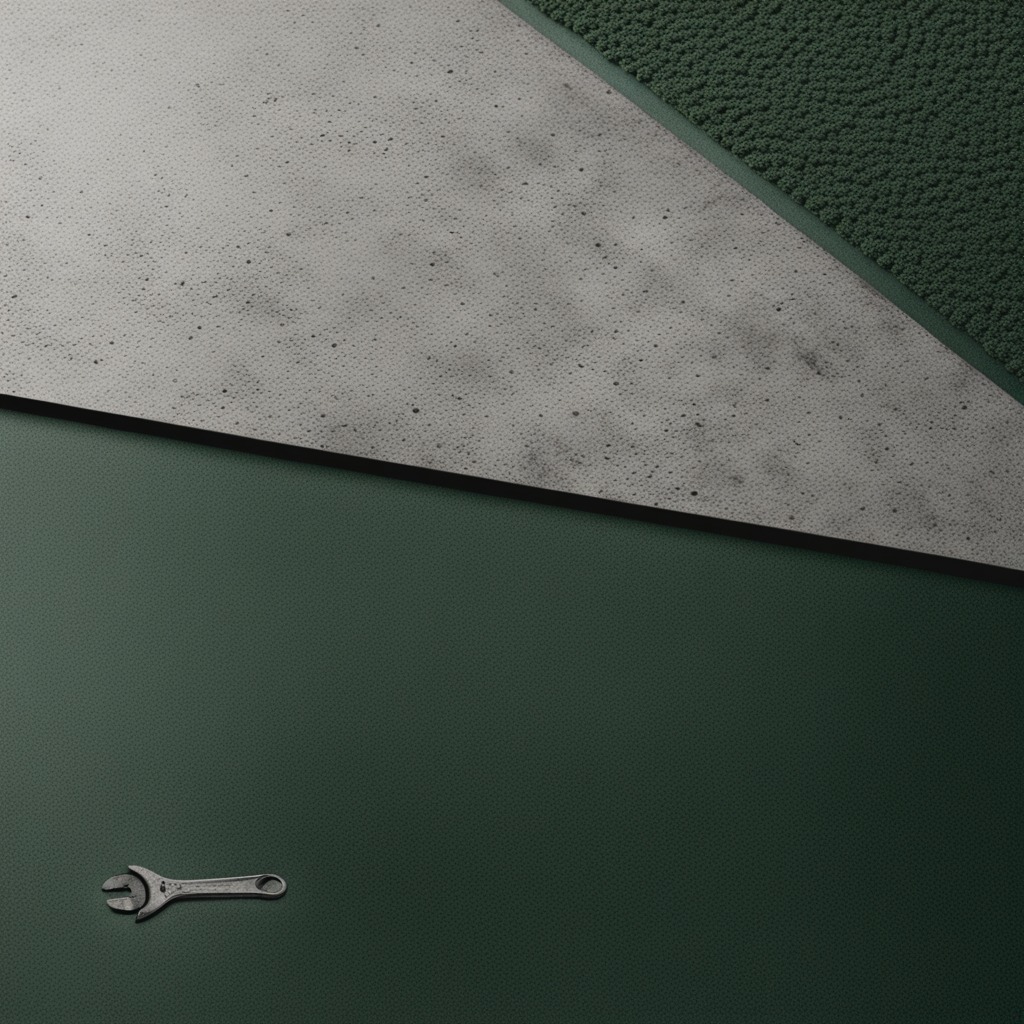
An wrench is lying on a clean granite tabletop covered with a green rubber mat inside a workshop under bright overhead lighting crisp shadows high clarity worn but beneath the mat.